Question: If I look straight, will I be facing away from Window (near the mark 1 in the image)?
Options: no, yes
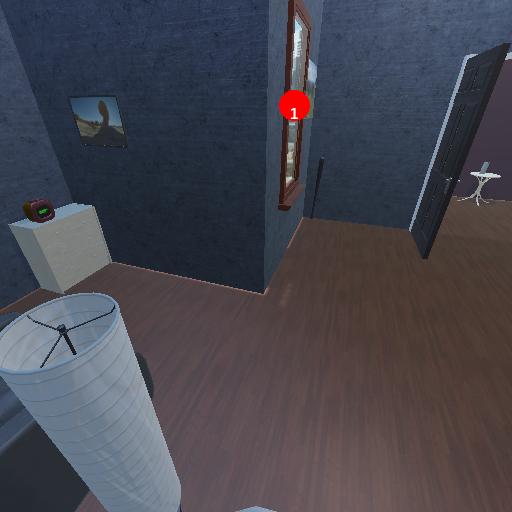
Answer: no